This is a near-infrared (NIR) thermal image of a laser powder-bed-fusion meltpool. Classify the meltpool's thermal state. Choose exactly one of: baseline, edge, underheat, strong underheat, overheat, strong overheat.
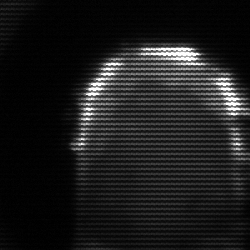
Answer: baseline